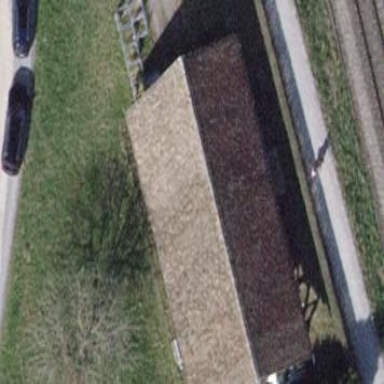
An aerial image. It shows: View of roof of building.